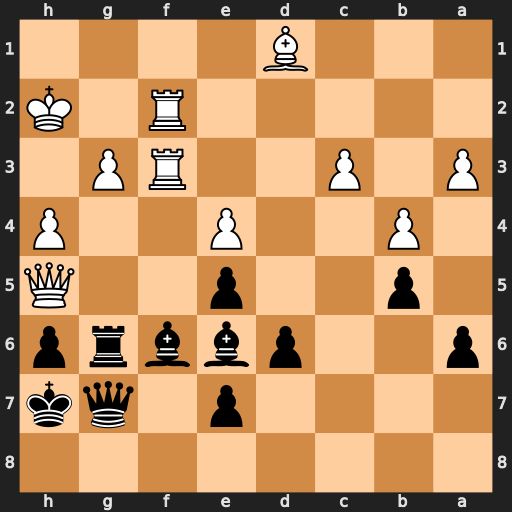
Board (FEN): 8/4p1qk/p2pbbrp/1p2p2Q/1P2P2P/P1P2RP1/5R1K/3B4
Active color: b
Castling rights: -
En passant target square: -
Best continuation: Bg4 Re3 Bxh5